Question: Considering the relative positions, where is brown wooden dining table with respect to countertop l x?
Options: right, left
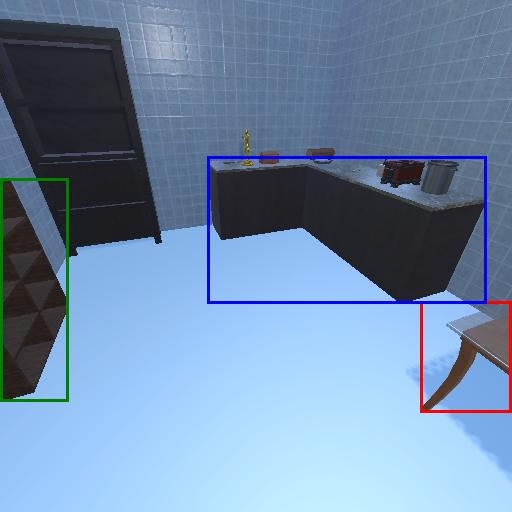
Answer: right